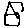
Label: house